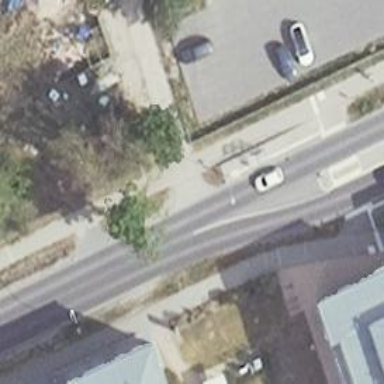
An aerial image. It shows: Secondary road with asphalt surface. It has separate sidewalks on both sides.